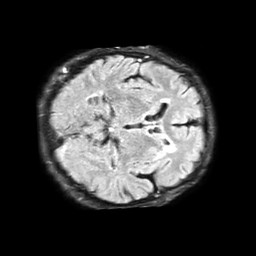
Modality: FLAIR
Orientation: axial
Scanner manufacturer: philips
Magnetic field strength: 1.5 T
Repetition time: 6 s
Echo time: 0.1031 s